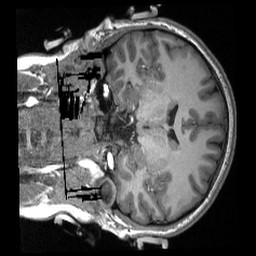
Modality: T1w
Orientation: coronal
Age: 19
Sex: female